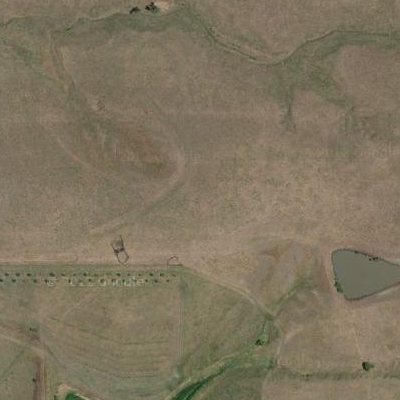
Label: Grass